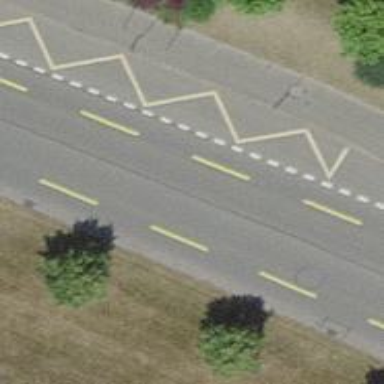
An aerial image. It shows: Secondary road with asphalt surface and dedicated cycle lane.